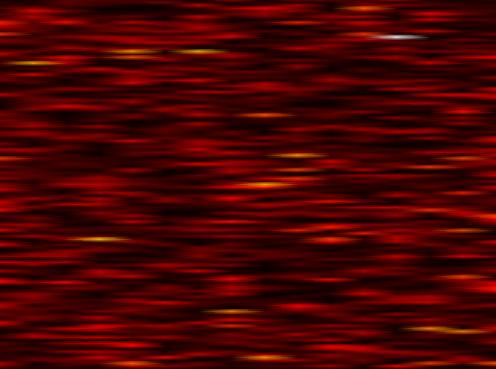
Label: UFMC